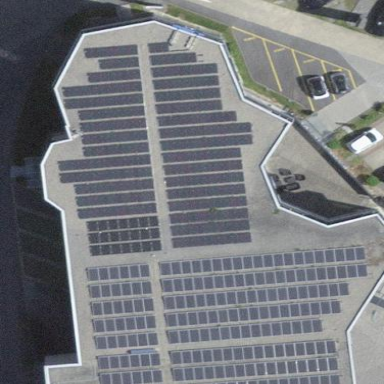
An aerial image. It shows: Solar photovoltaic panel generator.